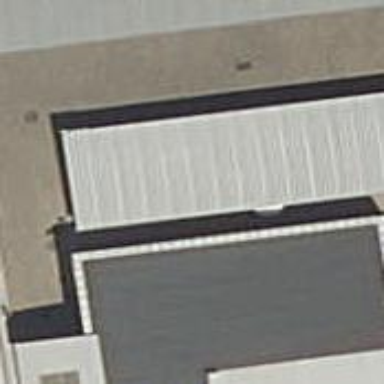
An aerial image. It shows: View of roof of building.